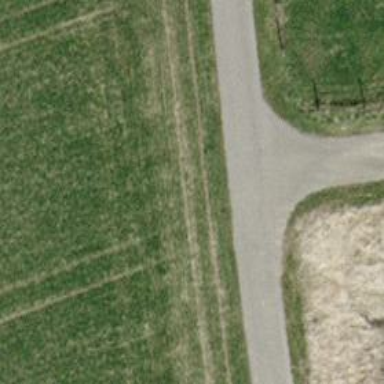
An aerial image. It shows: Unclassified road.